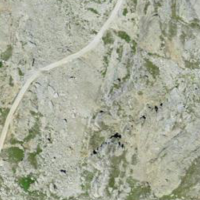
EUNIS habitat code: 48
Species observed at this site:
Jacobaea incana
Silene acaulis
Ranunculus glacialis
Androsace alpina